Field crop: tomato
Growth stage: 1
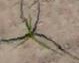
Species: cyperus